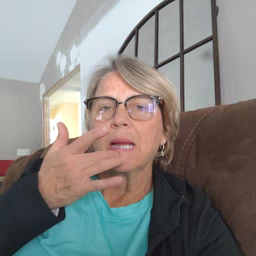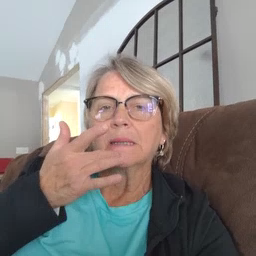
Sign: taste